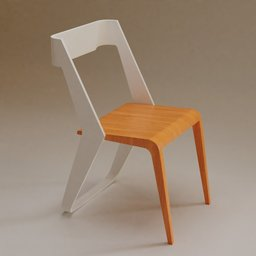
Label: furniture